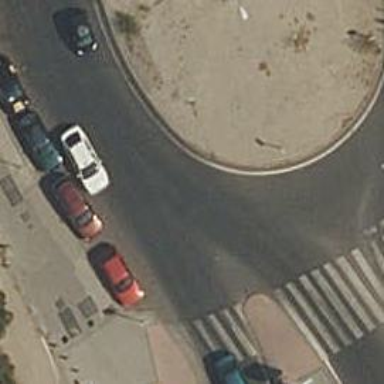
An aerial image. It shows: Tertiary road made of asphalt leading to roundabout junction.